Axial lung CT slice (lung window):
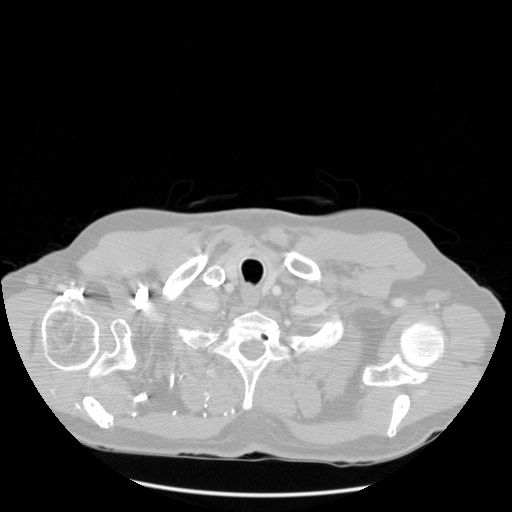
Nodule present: no